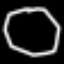
Label: octagon